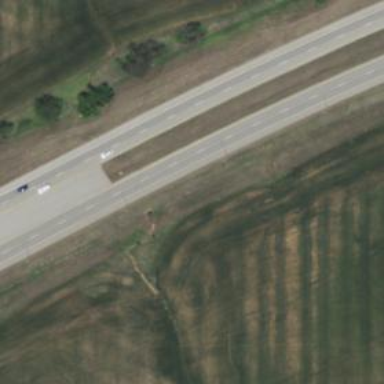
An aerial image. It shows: Culvert tunnel.